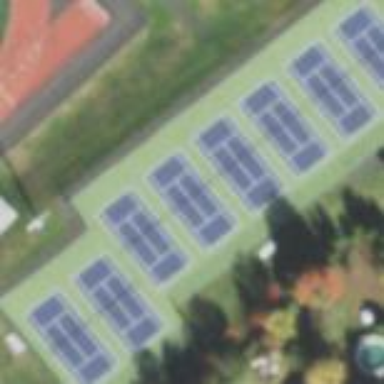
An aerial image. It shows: Tennis court on pitch.